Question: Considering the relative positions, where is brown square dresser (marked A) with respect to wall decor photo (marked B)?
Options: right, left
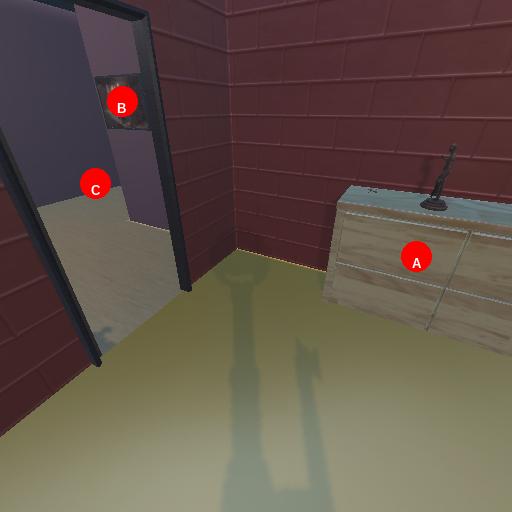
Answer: right